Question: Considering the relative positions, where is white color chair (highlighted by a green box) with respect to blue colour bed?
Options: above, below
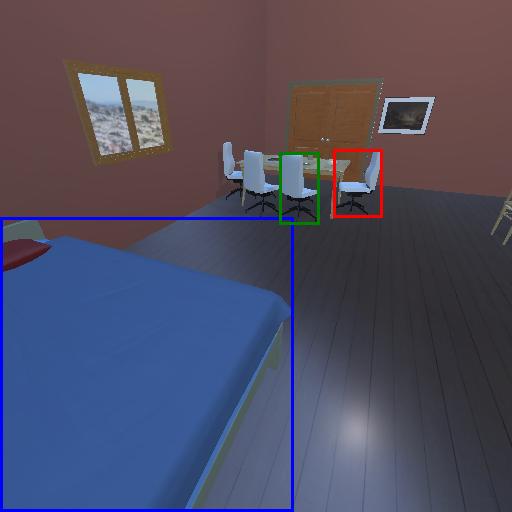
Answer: above